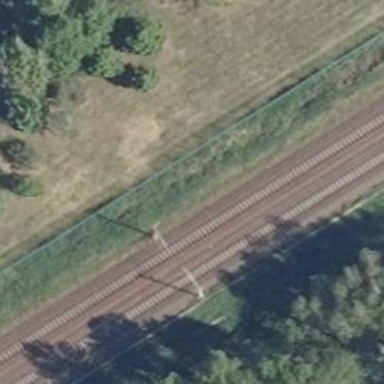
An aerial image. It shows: Catenary mast for power lines.